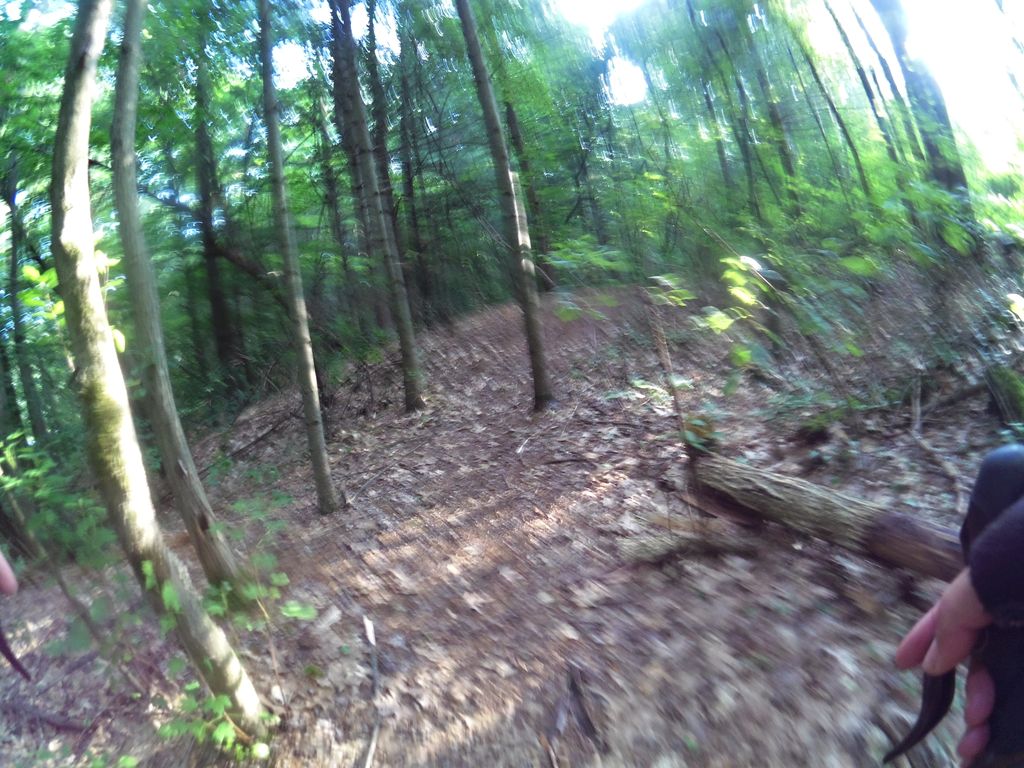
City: ottawa-gatineau